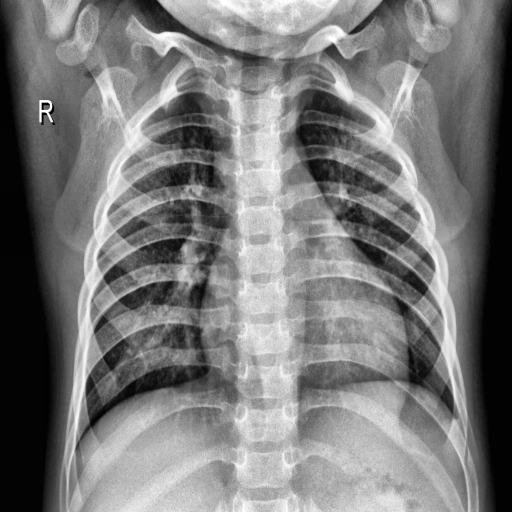
Finding: NORMAL